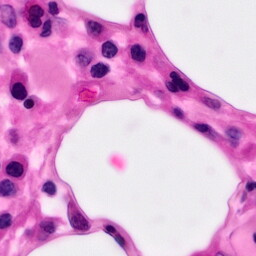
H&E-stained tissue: Pancreatic